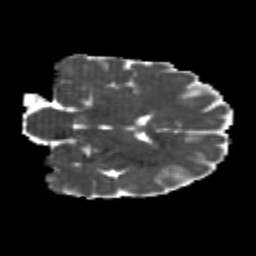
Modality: MD
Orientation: coronal
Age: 25
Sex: female
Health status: healthy
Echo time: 0.074 s